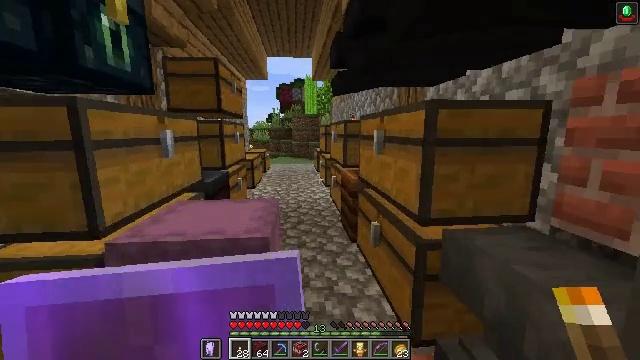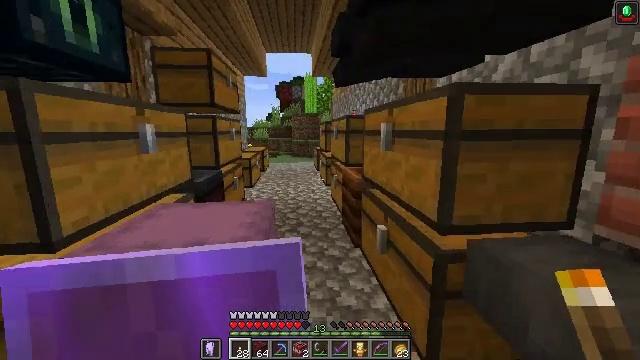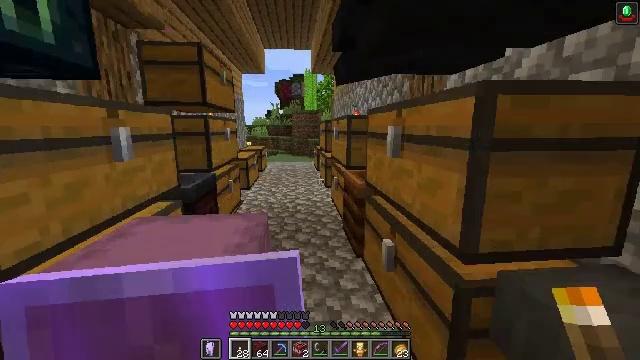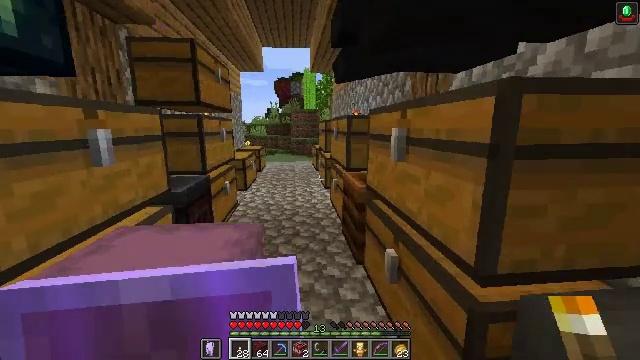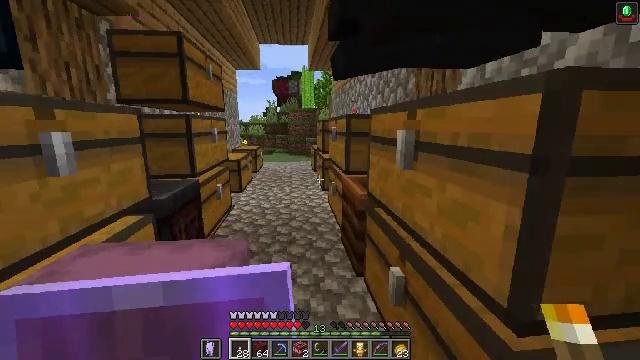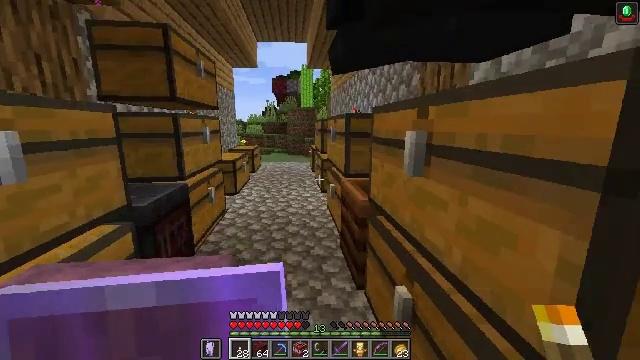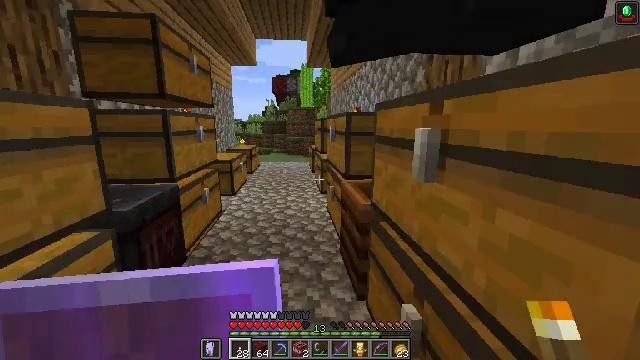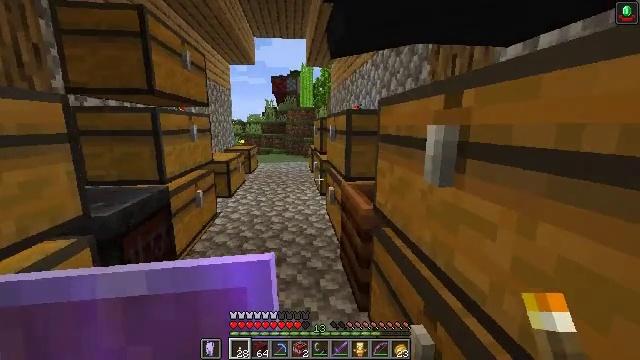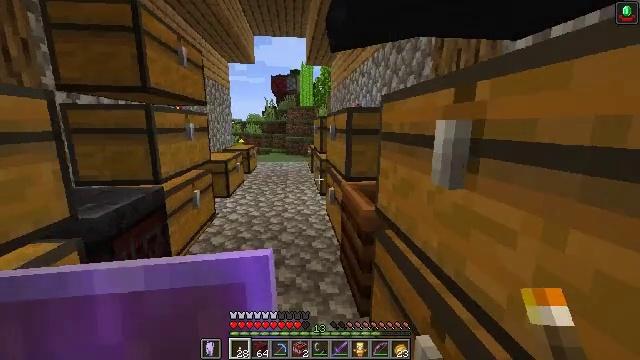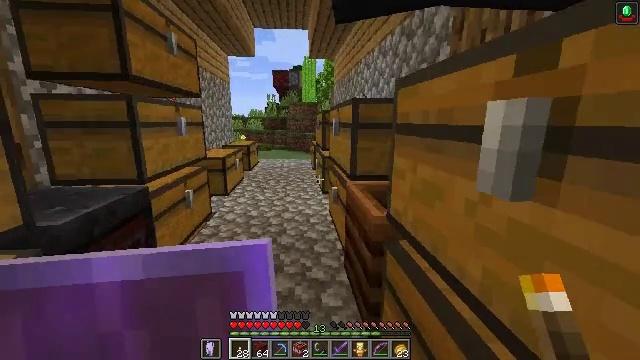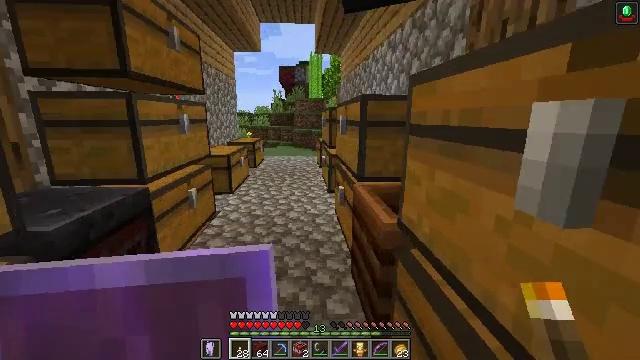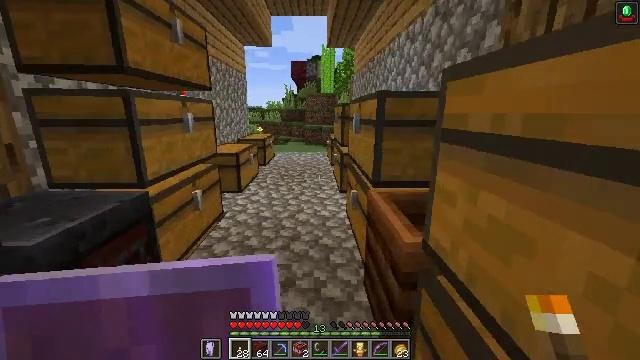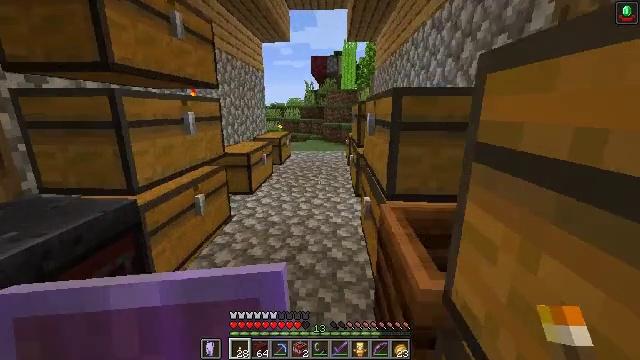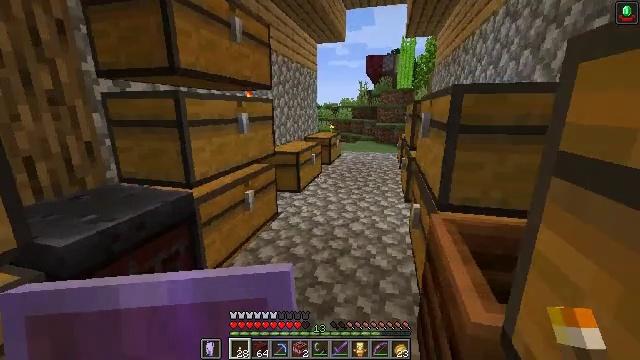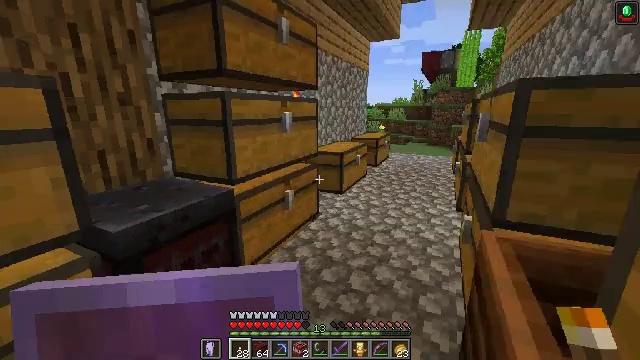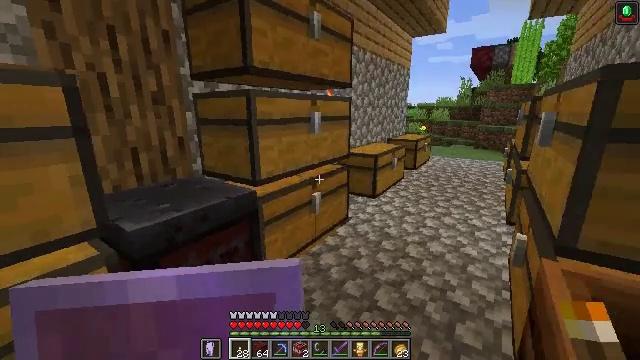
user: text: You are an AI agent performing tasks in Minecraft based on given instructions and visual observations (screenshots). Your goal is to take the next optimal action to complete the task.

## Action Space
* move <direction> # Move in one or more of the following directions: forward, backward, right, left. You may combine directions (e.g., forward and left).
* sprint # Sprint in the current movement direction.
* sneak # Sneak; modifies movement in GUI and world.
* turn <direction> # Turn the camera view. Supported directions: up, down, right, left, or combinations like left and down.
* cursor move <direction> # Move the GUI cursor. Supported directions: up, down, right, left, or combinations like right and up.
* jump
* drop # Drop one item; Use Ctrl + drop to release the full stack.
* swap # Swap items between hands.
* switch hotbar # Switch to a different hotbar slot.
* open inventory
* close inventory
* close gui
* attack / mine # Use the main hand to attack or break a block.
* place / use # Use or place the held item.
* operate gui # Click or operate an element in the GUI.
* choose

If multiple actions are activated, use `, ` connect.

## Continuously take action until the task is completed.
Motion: motion action
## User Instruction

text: Gain netherite scrap by cooking ancient debris in the furnace.
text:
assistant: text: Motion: move forward
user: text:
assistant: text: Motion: move forward
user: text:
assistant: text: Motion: move forward
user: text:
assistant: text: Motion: move forward
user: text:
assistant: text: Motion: move forward
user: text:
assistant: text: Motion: move forward
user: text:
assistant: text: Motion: move forward
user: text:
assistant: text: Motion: move forward
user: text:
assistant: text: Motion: move forward
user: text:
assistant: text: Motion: move forward, turn left
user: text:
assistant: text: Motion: move forward and move right, turn left
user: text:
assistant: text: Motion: move forward and move right, turn left
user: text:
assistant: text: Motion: move forward and move right, turn left
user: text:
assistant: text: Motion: move forward and move right, turn left
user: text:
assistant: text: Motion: turn left
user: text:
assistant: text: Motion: turn left
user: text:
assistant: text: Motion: turn left
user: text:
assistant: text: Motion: turn left
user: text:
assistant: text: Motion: no_op
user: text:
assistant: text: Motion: no_op
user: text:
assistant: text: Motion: no_op
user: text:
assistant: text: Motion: no_op
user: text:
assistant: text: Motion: turn right
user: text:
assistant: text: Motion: turn right and up
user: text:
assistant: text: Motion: no_op
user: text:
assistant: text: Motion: no_op
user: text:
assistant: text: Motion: no_op
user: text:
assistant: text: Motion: no_op
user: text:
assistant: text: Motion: no_op
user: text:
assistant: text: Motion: no_op